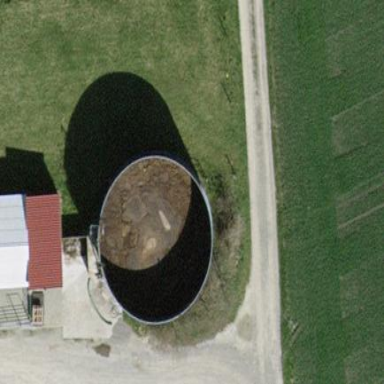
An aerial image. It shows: Storage tank that is man-made.